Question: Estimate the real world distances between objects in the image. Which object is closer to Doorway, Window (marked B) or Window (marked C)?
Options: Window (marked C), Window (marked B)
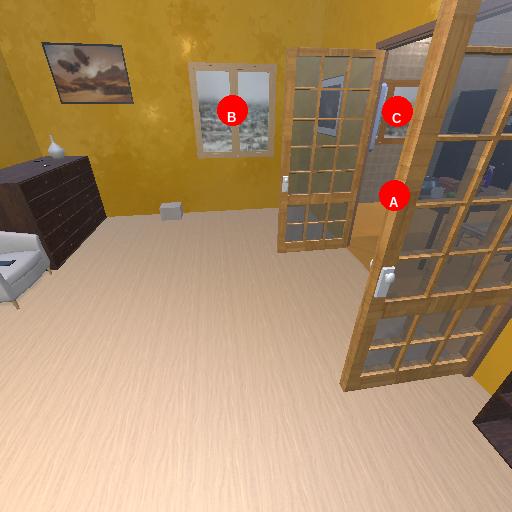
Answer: Window (marked C)